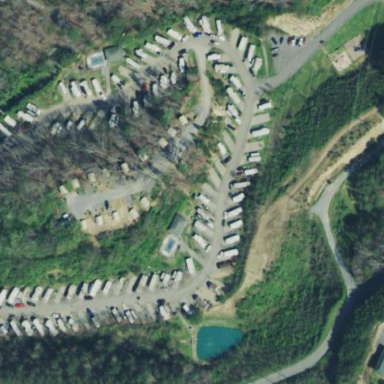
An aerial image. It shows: Campsite designated for tourism.